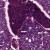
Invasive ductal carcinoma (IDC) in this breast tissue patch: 0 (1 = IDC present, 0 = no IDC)